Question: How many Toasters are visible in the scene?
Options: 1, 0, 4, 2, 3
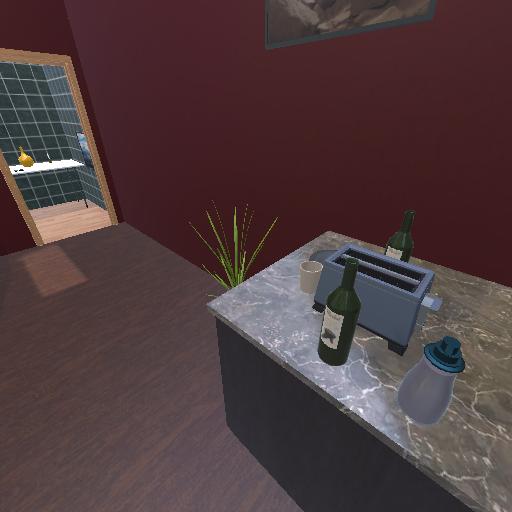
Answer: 1